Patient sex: M
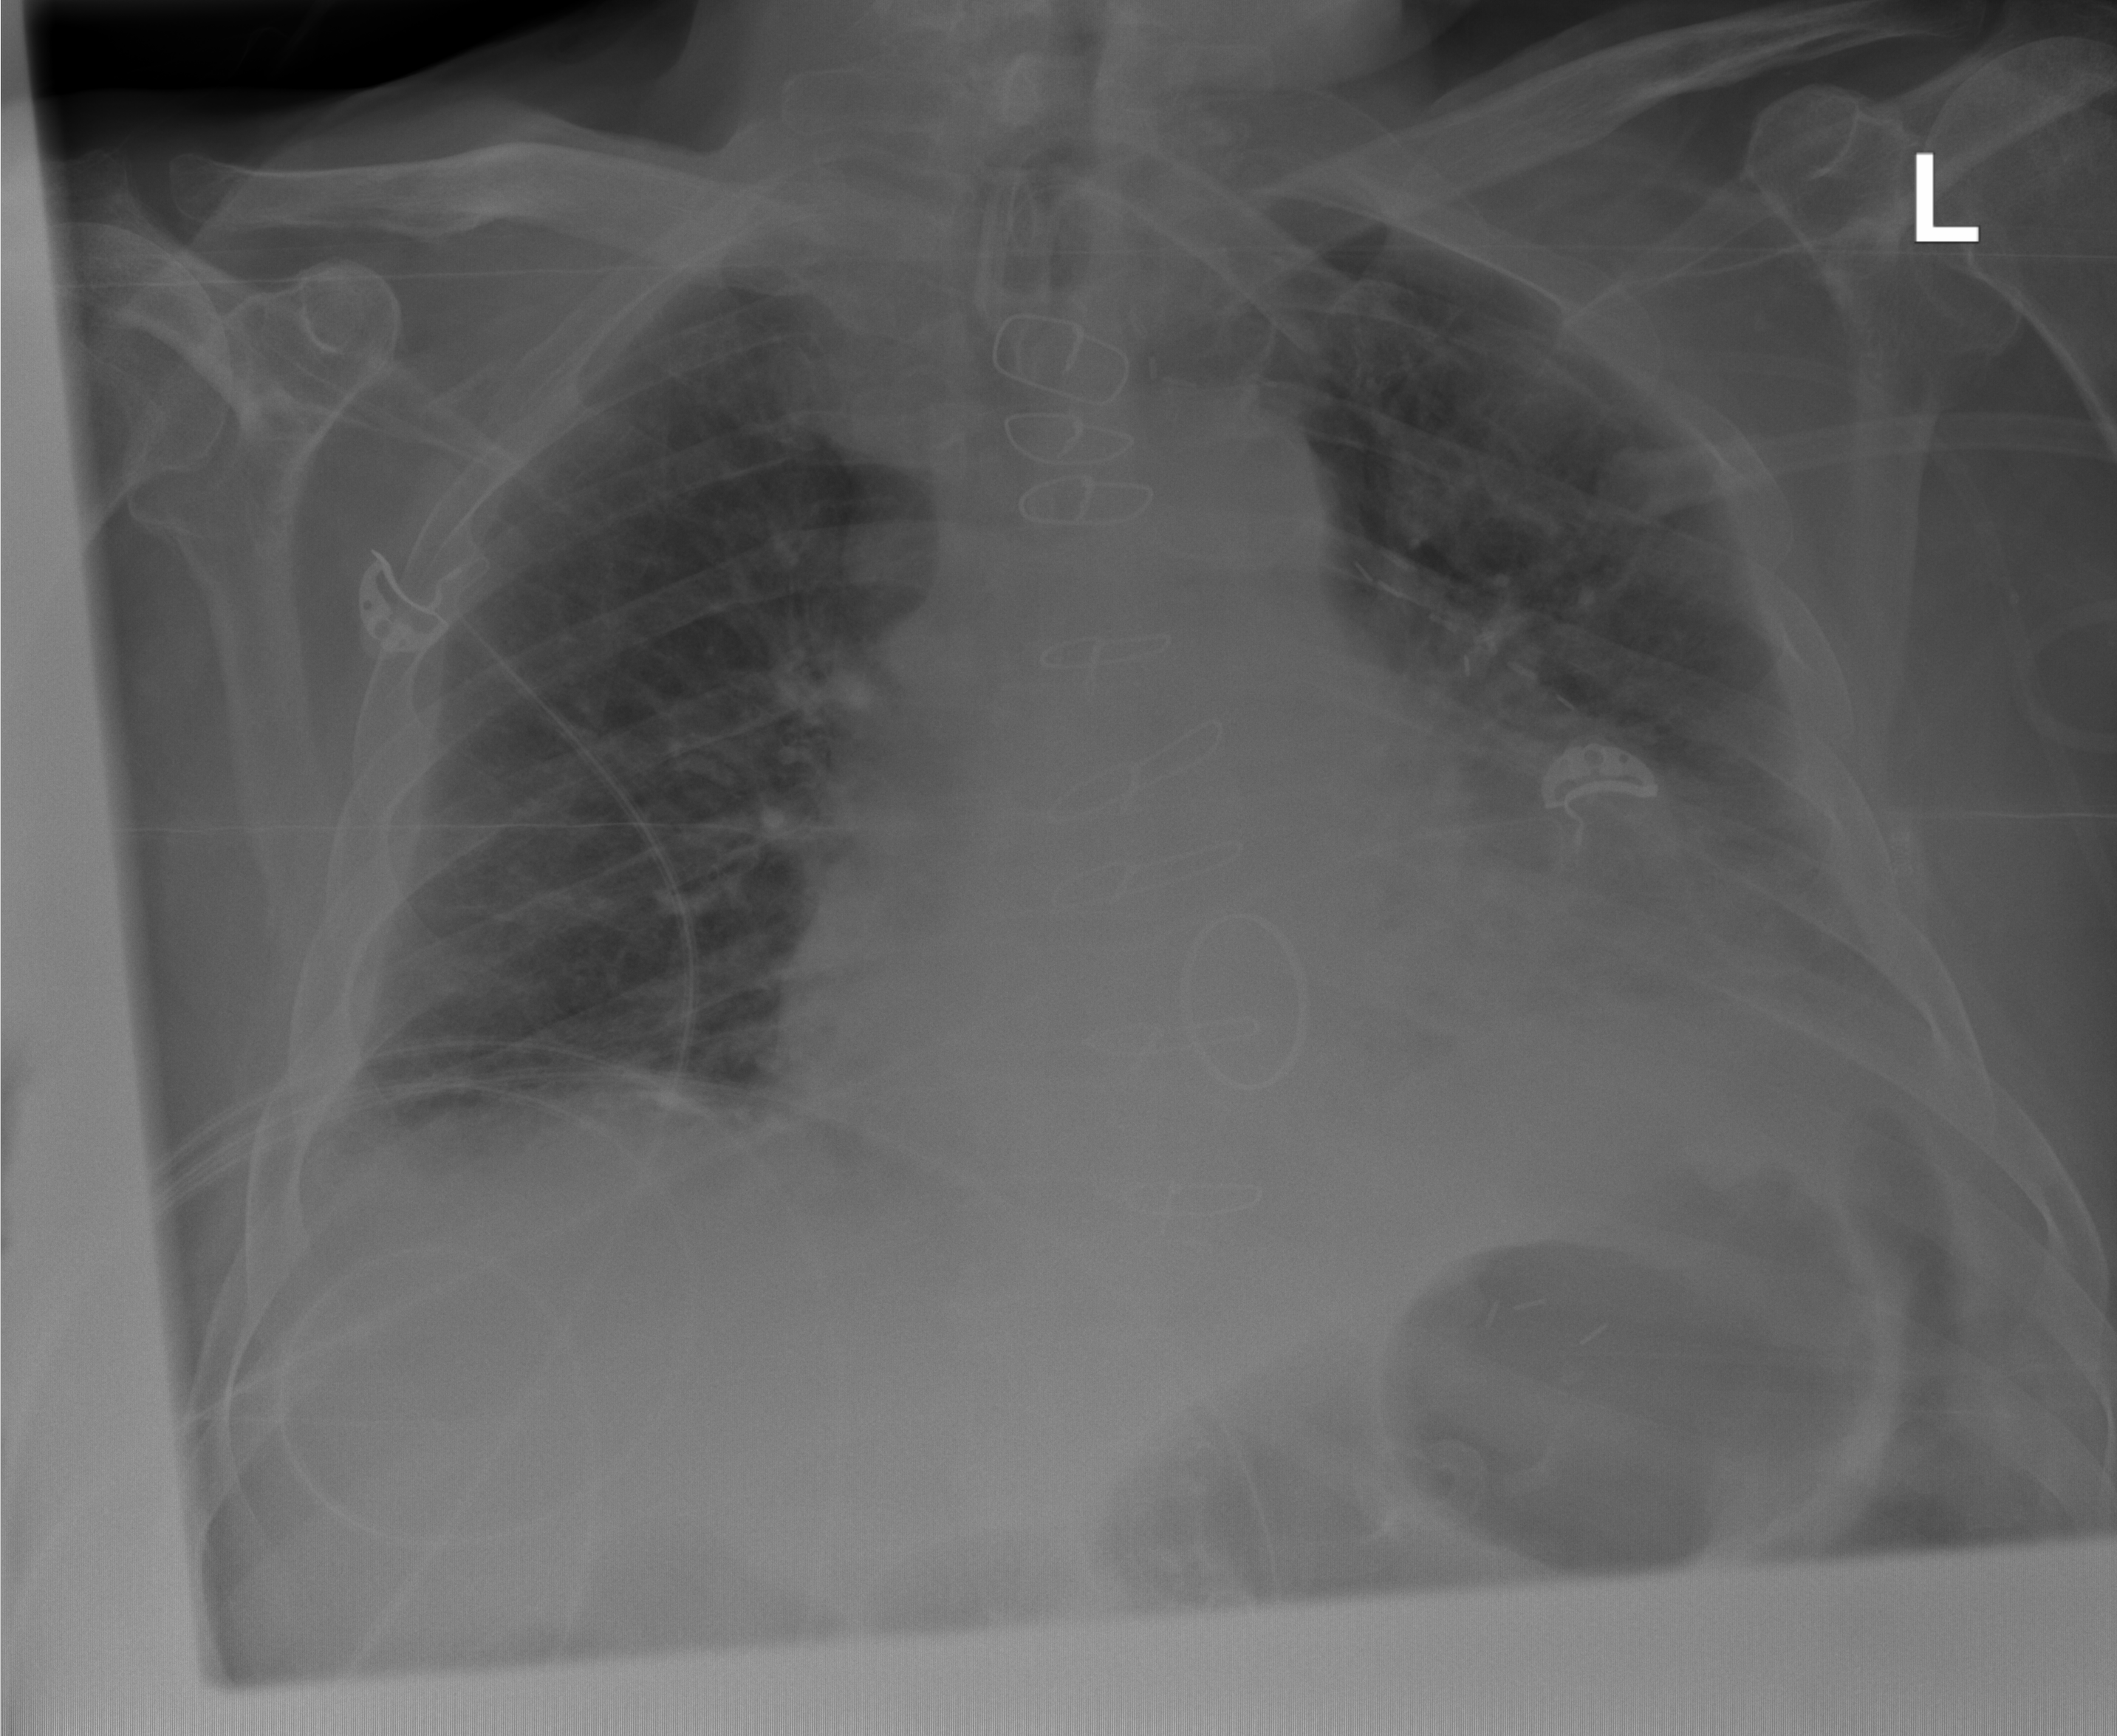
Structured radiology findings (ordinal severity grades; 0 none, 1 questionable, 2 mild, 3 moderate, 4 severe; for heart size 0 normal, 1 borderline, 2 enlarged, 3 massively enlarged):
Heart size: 2
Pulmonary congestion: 1
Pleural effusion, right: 2
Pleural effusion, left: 2
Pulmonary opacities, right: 0
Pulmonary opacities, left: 0
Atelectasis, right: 2
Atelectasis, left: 2